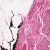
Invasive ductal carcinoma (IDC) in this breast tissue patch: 0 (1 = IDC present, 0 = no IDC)